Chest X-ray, PA view. Patient: 44 years old, sex F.
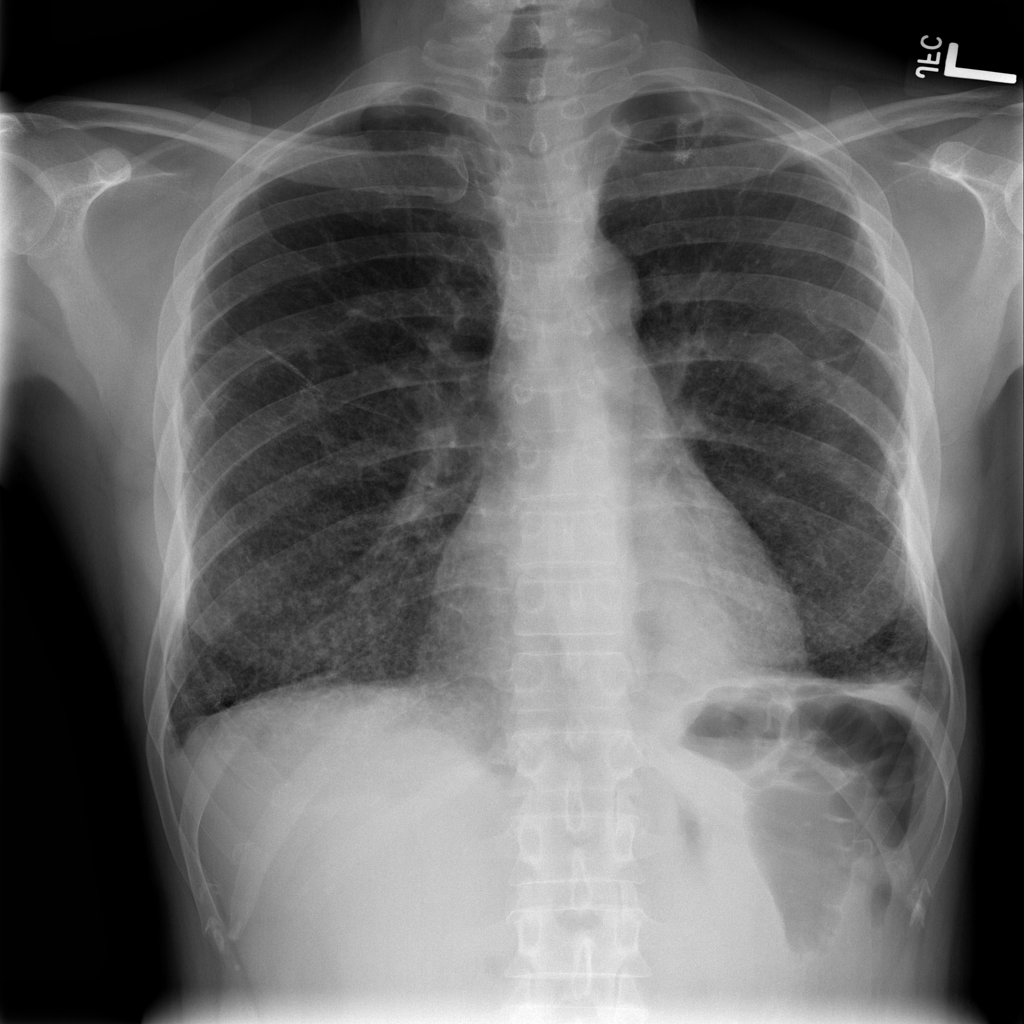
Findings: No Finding